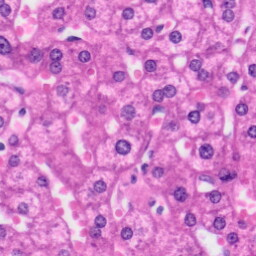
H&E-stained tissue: Liver